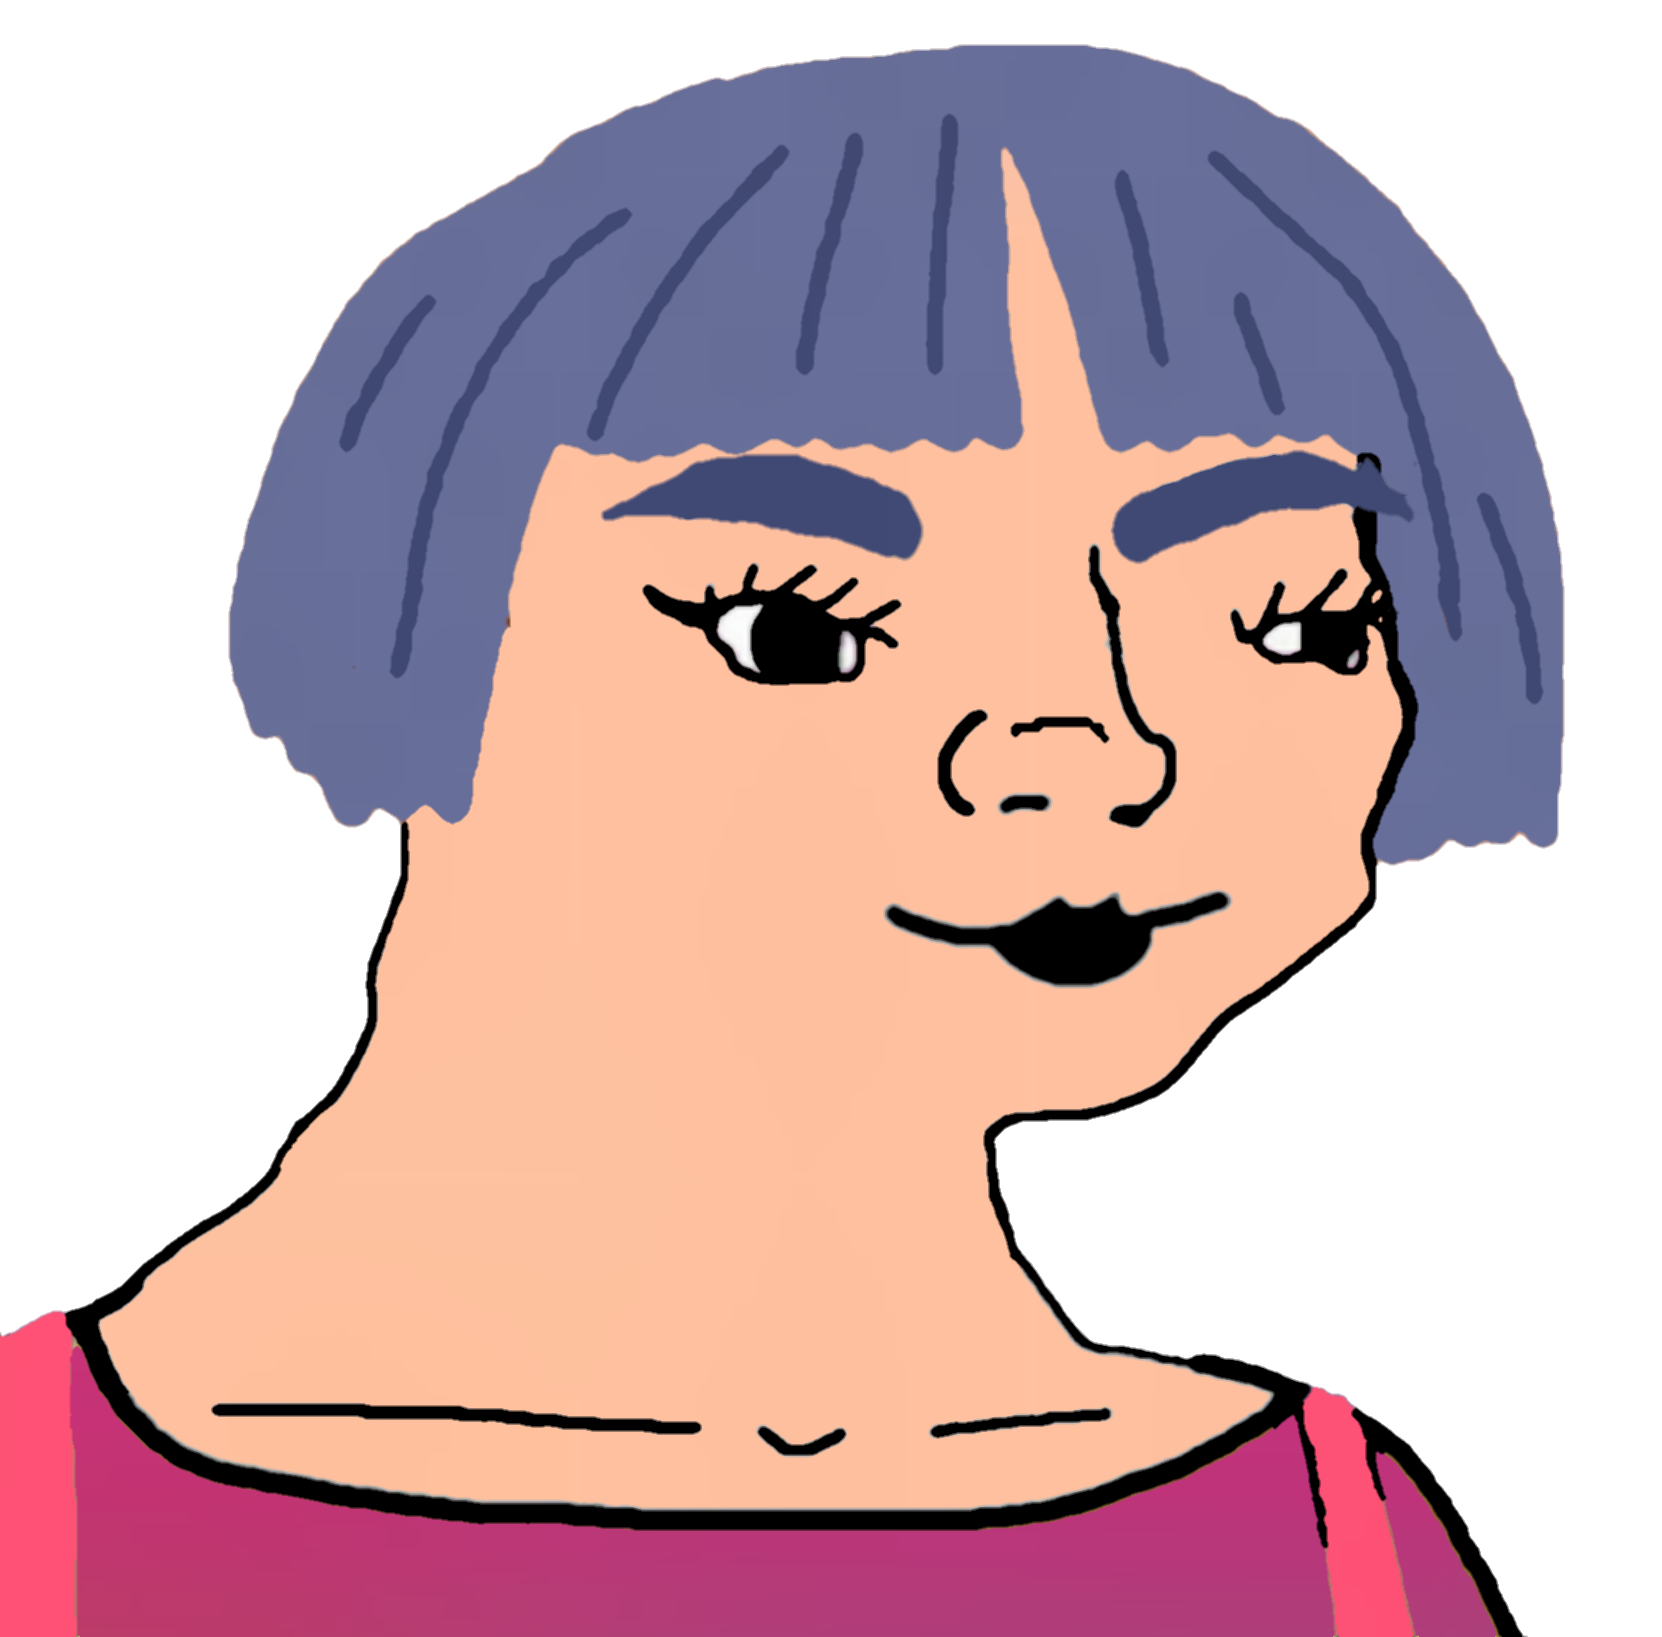
Label: 5_Arthoe